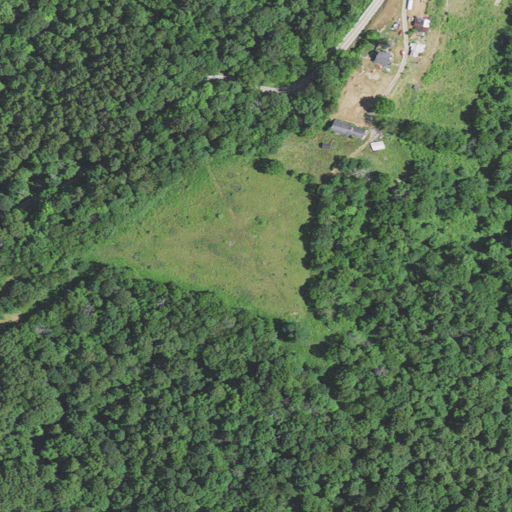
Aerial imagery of ridge(s) in West Virginia named Sallys Backbone Ridge containing deciduous forest, pasture, open development, mixed forest, and low intensity development